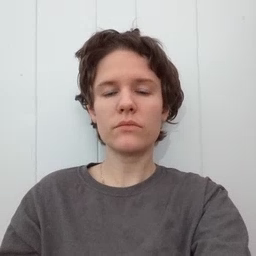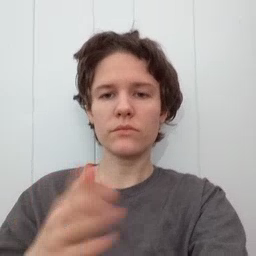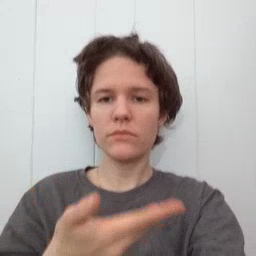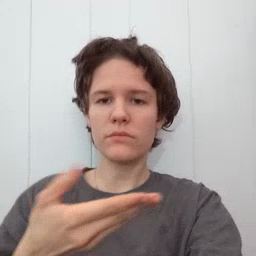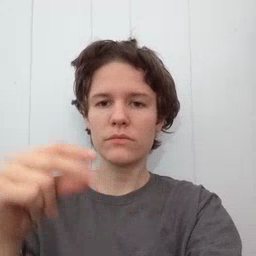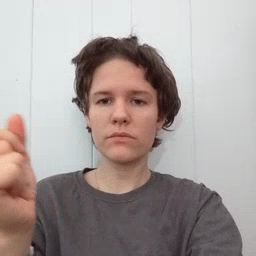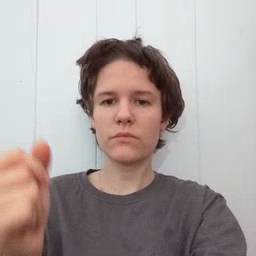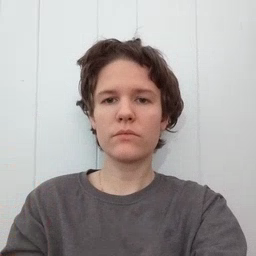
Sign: puppy